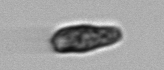
Label: Pseudochattonella_farcimen